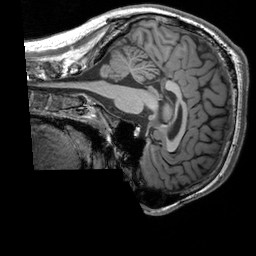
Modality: T1w
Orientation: sagittal
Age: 25
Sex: male
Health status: healthy
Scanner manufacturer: siemens
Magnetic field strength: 3 T
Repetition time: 2.3 s
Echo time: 0.00303 s